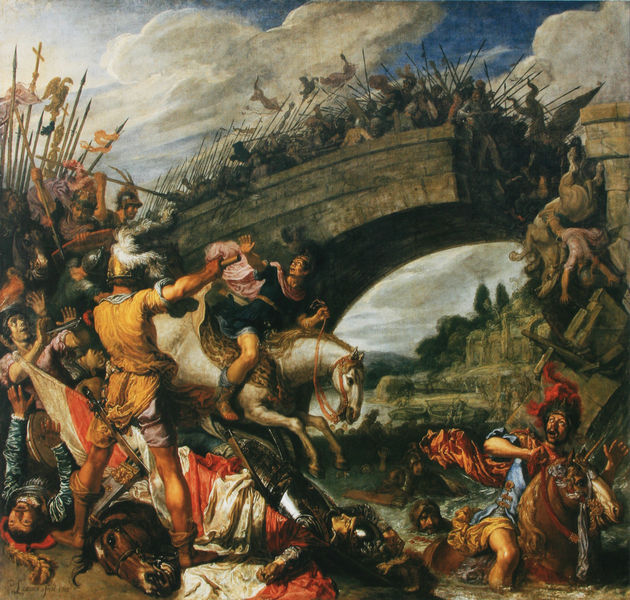
Titel: Die Schlacht zwischen Konstantin und Maxentius an der Milvischen Brücke
Künstler: Pieter Lastman
Standort: Bremen
Institution: Kunsthalle
Schlagwörter: gemälde, kampf, wasser, fluss, gelb, landschaft, männer, rot, tod, brücke, boote, pferd, pferde, fahnen, fahne, krieg, schlacht, lanze, soldaten, schild, tote, helm, darstellung, wimpel, harnisch, sturz, lanzen, speer, speere, picke, standarten, gladiatoren, absturz, sodaten